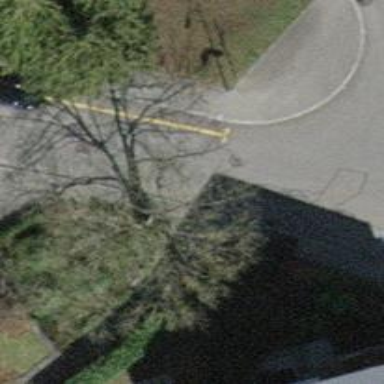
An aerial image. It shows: Residential road with asphalt surface. Both sides have sidewalks.